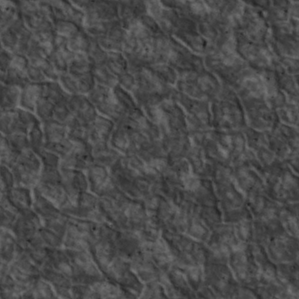
Label: non_frost